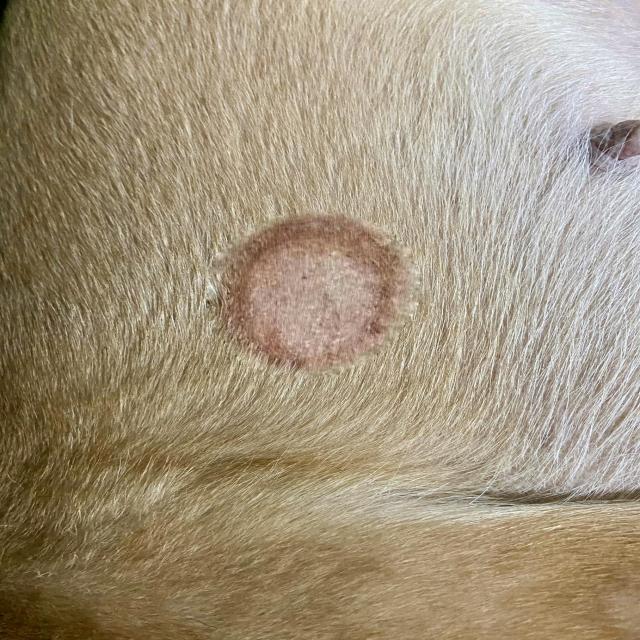
Canine ringworm (Dermatophytosis) — fungal infection caused by Microsporum or Trichophyton. Presents with circular alopecia, scaling, crusting, and broken hairs.